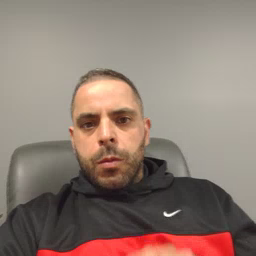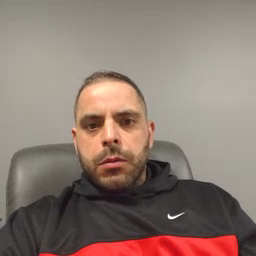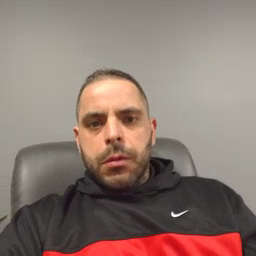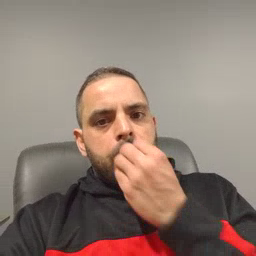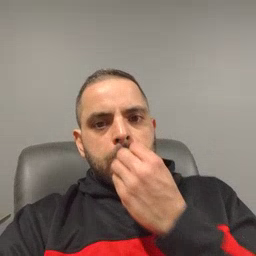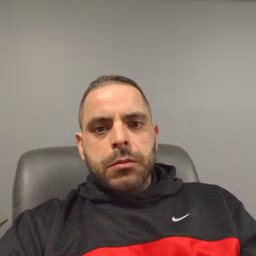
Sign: food